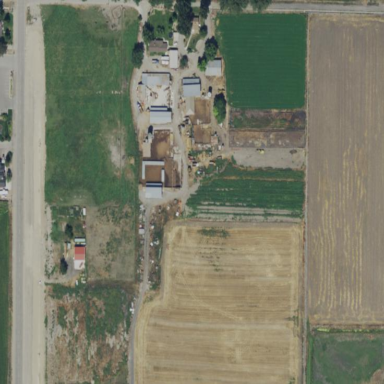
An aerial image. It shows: Farmyard area.